Field crop: tomato
Growth stage: 1
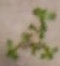
Species: portulaca